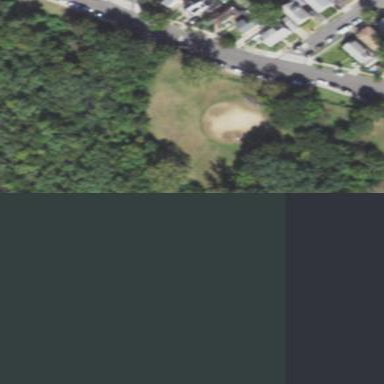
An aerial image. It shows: Baseball pitch for leisure land.